Question: I am using HTML input type date in 'asp.net'. Using range validater to validate date and regular expression to enter to numbers only. If enter date correctly range validater and reqular expression are both showing error.
Sorry for bad english.
'''
<div class="form-group">
<h5>Date of Birth:</h5>
<div class="controls ">
<div class="input-group">
<span class="input-group-addon"><i class="fa fa-calendar"></i></span>
<input type="date" name="bday" class="form-control" id="dateofbirth" runat="server">
</div>
<span style="color:red;"><asp:RequiredFieldValidator ID="RequiredFieldValidator3" runat="server" ErrorMessage="Please Enter Date Of Birth" ControlToValidate="dateofbirth" SetFocusOnError="True"></asp:RequiredFieldValidator></span>
<span style="color:red;"><asp:RegularExpressionValidator ControlToValidate="dateofbirth" ID="RegularExpressionValidator7" runat="server" ErrorMessage="Please Enter Numbers Only" ValidationExpression="0*[0-9]\d*"></asp:RegularExpressionValidator></span>
<span style="color:red;"><asp:RangeValidator ID="RangeValidator1" runat="server" ErrorMessage="Your are not eligible " ControlToValidate="dateofbirth" MaximumValue="DateTime.Now.Date.Value.ToString(yyyy-MM-dd)" MinimumValue="DateTime.Now.AddYears(-18).ToString.Value(yyyy-MM-dd)"></asp:RangeValidator></span>
</div>
</div>
'''

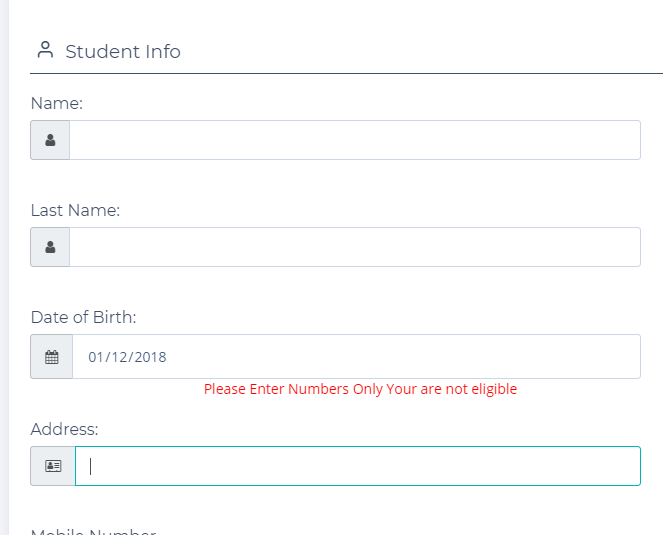
Answer: one thing is your C# code like the following:
'''
DateTime.Now.Date.Value.ToString("yyyy-MM-dd")
'''
should be encapsulated by code characters
'''
<% = DateTime.Now.Date.Value.ToString("yyyy-MM-dd") %>
'''
For the ValidationExpression= It looks like you need to figure out how to make your regex test for ##/##/#### format of that is what you want the date format to be